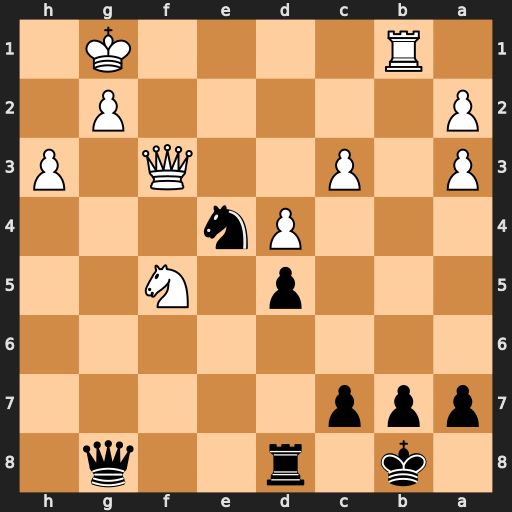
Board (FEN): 1k1r2q1/ppp5/8/3p1N2/3Pn3/P1P2Q1P/P5P1/1R4K1
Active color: b
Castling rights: -
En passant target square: -
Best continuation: Nd2 Qd3 Nxb1